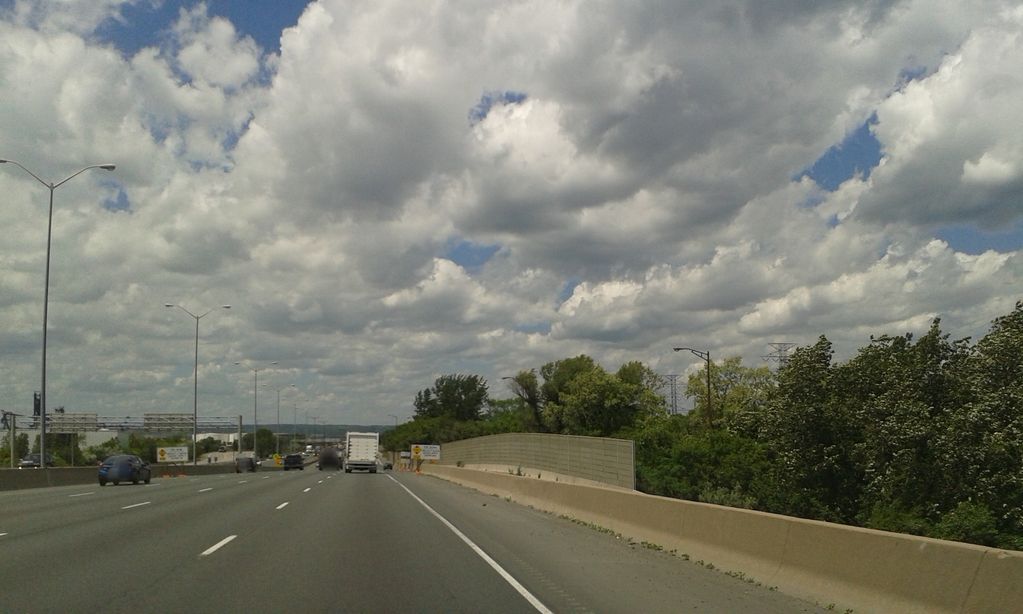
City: hamilton